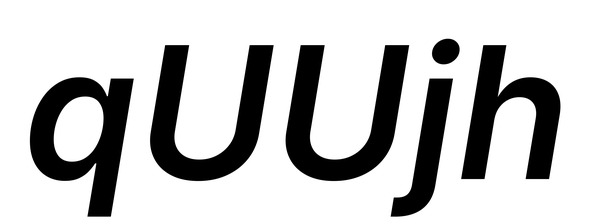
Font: Inter-Italic_SemiBold_Italic